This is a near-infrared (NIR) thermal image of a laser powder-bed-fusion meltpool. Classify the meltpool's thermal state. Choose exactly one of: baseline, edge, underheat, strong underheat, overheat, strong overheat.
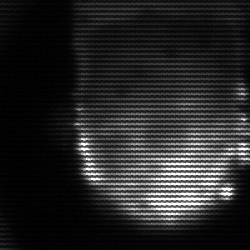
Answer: baseline